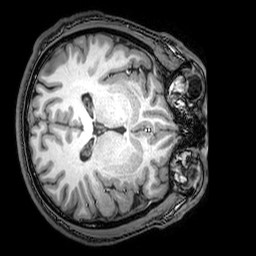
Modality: T1w
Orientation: axial
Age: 25
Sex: male
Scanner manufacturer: philips
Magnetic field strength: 3 T
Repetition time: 0.008113 s
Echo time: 0.003709 s